Question: I have an .net 4.0 web application works like a charm at my local computer and old web server. Both computer uses classic and .net 4.0 application pool without any problems.
But when i migrated to a new web server it gives 404 error instead of rewriting urls.
I created a new application as simple as it can be. It rewrites all request paths to default.aspx as seen as below:
Global.asax.cs
'''
protected void Application_BeginRequest(object sender, EventArgs e)
{
Context.RewritePath("default.aspx", false);
}
'''
I can access default.aspx if i make a direct request to file itself but when i make a request to an adress except 'default.aspx' i get 404 error from static file handler.
Do you have any idea, how can i fix it?
Fullsize image <URL>

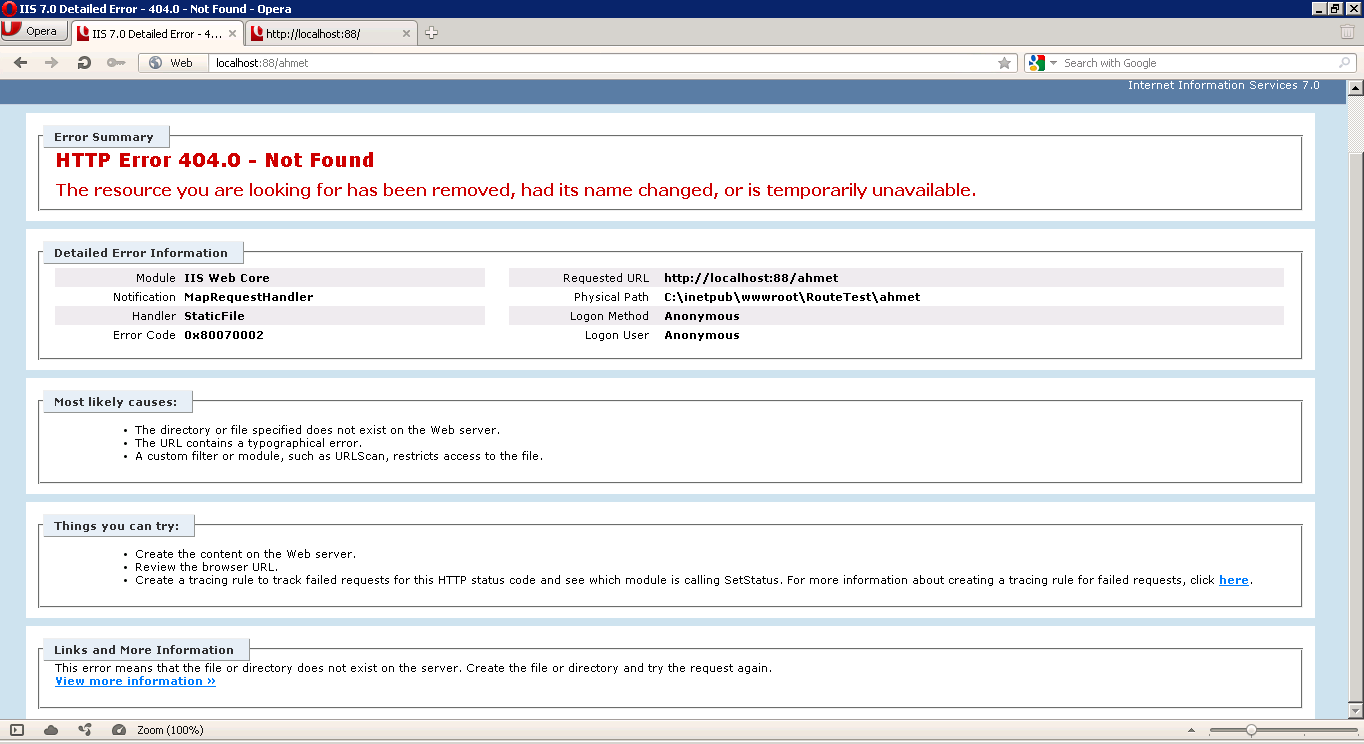
Answer: You must check application pool identity settings. Make sure your web application's appPool Identity is set ApplicationPoolIdentity and Managed Pipeline Mode should be Integrated.
Then check your web config system.webserver modules and enable this configuration on your application web config.
'''
<system.webServer><modules runAllManagedModulesForAllRequests="true"> </modules></system.webServer>
'''